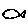
Label: fish